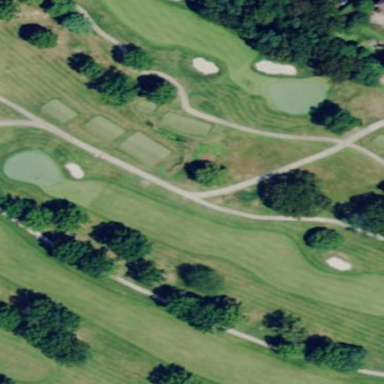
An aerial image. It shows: Grassy area designated as golf fairway.